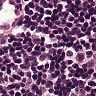
Metastatic tissue present: no